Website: lowes
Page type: payment
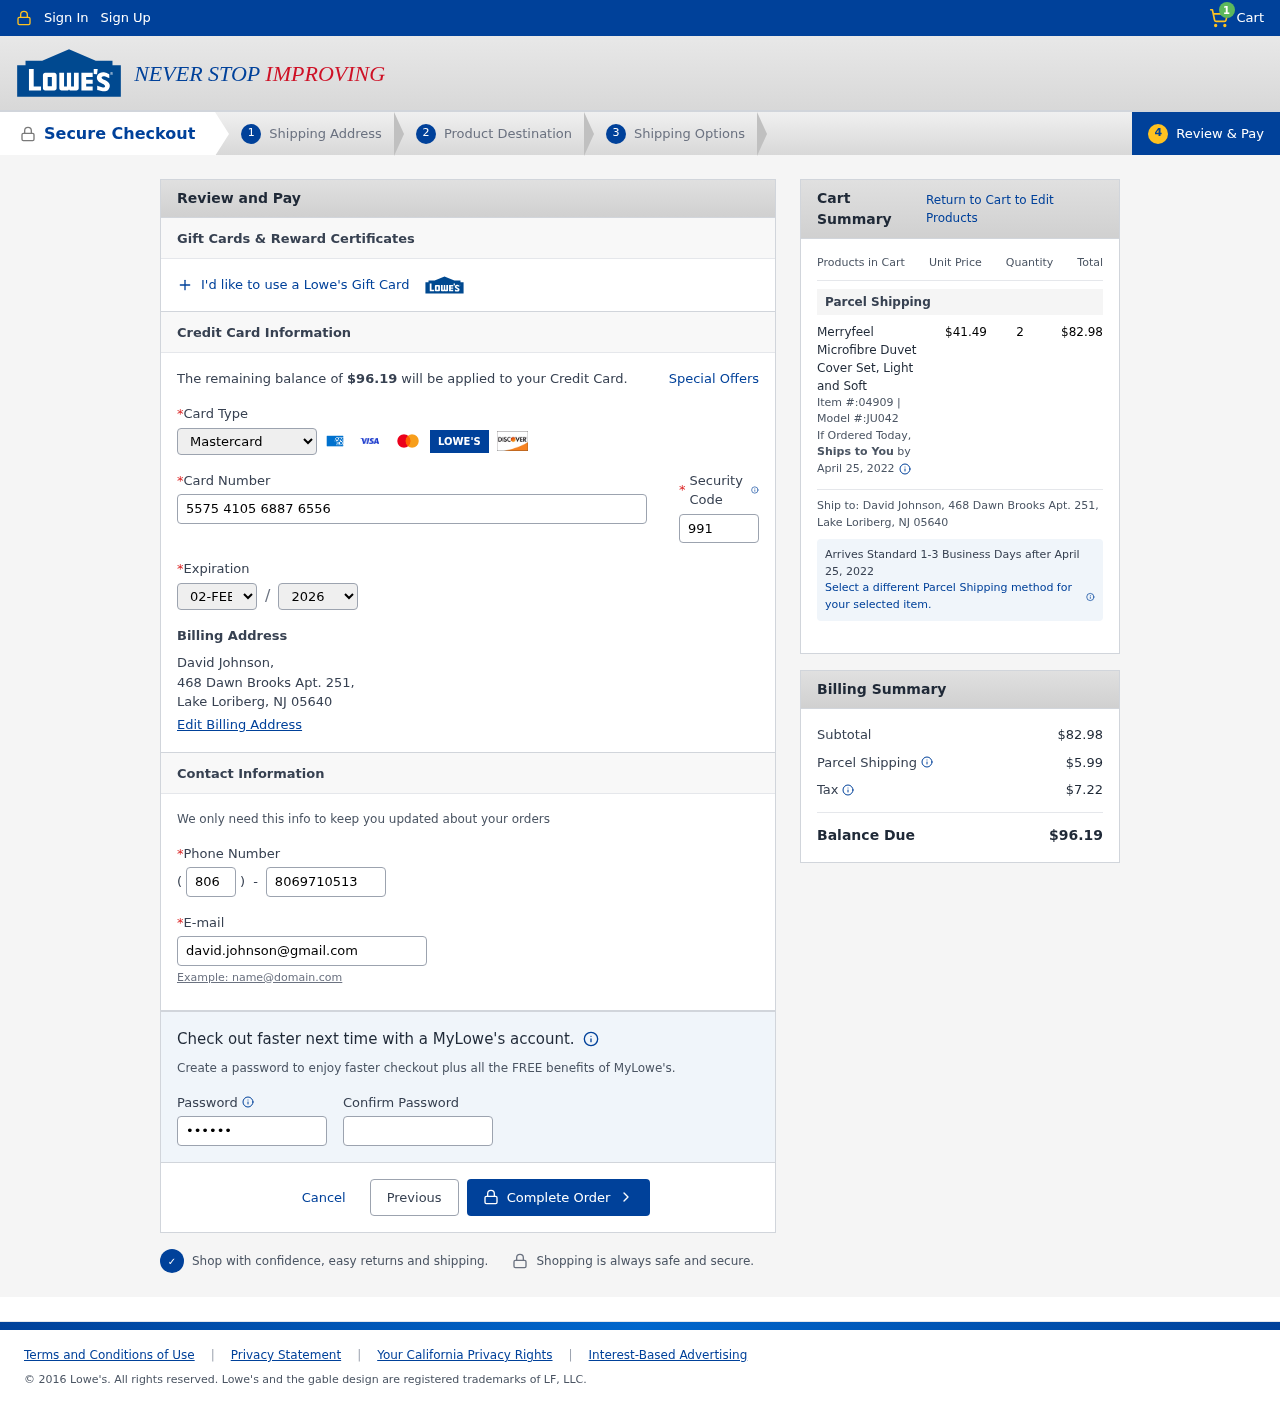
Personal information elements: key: PII_CARD_CVV
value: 991
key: PII_CARD_EXPIRY_MONTH
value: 02
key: PII_CARD_EXPIRY_YEAR
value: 26
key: PII_CARD_NUMBER
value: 5575 4105 6887 6556
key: PII_CARD_TYPE
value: Mastercard
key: PII_CITY_STATE_ZIP
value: Lake Loriberg, NJ 05640
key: PII_EMAIL
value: david.johnson@gmail.com
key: PII_FULLNAME
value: David Johnson,
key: PII_PHONE
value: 8069710513
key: PII_PHONE_AREA
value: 806
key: PII_STREET
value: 468 Dawn Brooks Apt. 251,
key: PII_FULLNAME2
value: David Johnson
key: PII_STREET2
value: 468 Dawn Brooks Apt. 251
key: PII_CITY_STATE_ZIP2
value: Lake Loriberg, NJ 05640
Product elements: key: PRODUCT1_NAME
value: Merryfeel Microfibre Duvet Cover Set, Light and Soft
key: PRODUCT1_PRICE
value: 41.49
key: PRODUCT1_QUANTITY
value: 2
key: PRODUCT1_ITEM
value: Item #:04909
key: PRODUCT1_MODEL
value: Model #:JU042
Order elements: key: ORDER_NUM_ITEMS
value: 1
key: ORDER_TOTAL
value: $96.19
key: ORDER_SHIPPING_DATE
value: April 25, 2022
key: ORDER_SUBTOTAL
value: $82.98
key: ORDER_SHIPPING_DATE2
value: April 25, 2022
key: ORDER_SHIPPING_COST
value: $5.99
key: ORDER_TAX
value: $7.22